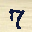
Label: 7